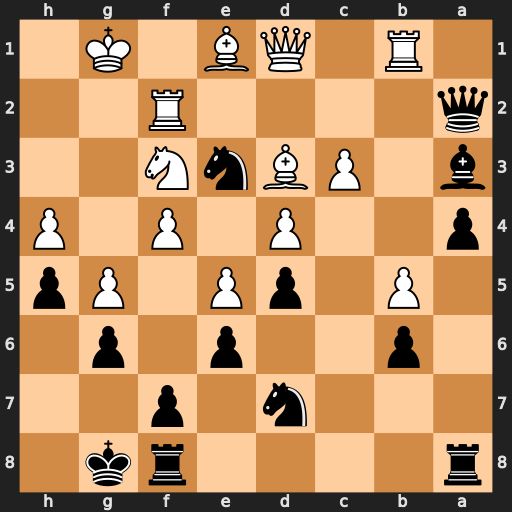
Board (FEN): r4rk1/3n1p2/1p2p1p1/1P1pP1Pp/p2P1P1P/b1PBnN2/q4R2/1R1QB1K1
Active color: b
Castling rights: -
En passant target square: -
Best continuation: Qxf2+ Kxf2 Nxd1+ Rxd1 Bb2